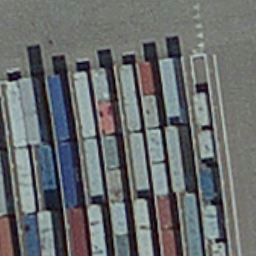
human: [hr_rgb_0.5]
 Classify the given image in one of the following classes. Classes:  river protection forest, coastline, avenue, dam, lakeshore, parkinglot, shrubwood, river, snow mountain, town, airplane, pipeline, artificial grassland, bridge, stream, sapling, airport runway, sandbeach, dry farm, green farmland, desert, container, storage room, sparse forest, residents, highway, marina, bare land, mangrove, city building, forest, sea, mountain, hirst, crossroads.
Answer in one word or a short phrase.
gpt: container